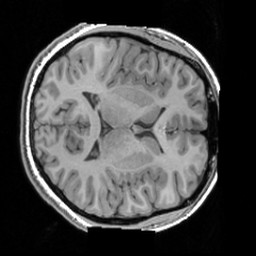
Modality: T1w
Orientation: axial
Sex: female
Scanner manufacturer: siemens
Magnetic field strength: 3 T
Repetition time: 1.63 s
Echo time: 0.00311 s